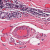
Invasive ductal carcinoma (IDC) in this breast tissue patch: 0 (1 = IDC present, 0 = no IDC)